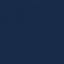
Land use / land cover class: SeaLake